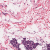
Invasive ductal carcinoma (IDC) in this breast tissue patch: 0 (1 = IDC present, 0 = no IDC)